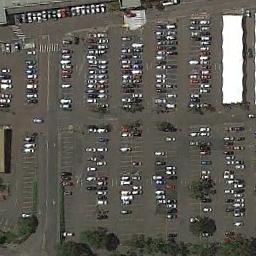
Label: parking_lot